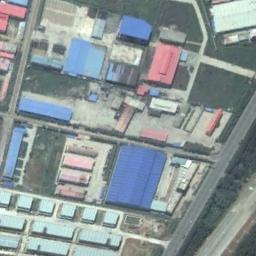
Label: industrial_area